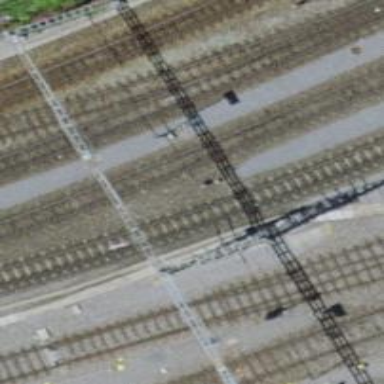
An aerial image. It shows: Narrow gauge railway with electrified contact lines.